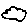
Label: cloud